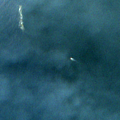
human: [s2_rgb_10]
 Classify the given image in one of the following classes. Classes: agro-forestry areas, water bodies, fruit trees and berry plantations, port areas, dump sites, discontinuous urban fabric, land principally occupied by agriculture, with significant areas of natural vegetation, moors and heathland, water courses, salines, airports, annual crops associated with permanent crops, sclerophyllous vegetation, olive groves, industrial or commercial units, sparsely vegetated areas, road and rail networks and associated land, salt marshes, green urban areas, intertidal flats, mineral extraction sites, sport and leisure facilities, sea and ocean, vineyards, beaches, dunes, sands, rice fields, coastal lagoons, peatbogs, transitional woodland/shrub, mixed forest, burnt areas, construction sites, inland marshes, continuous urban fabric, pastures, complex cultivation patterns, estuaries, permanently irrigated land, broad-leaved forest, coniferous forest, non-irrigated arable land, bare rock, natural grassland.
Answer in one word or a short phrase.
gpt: sea and ocean